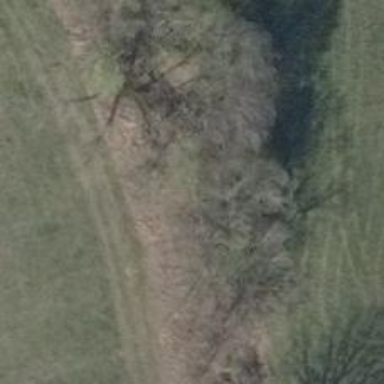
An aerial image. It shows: Row of deciduous broadleaved trees.